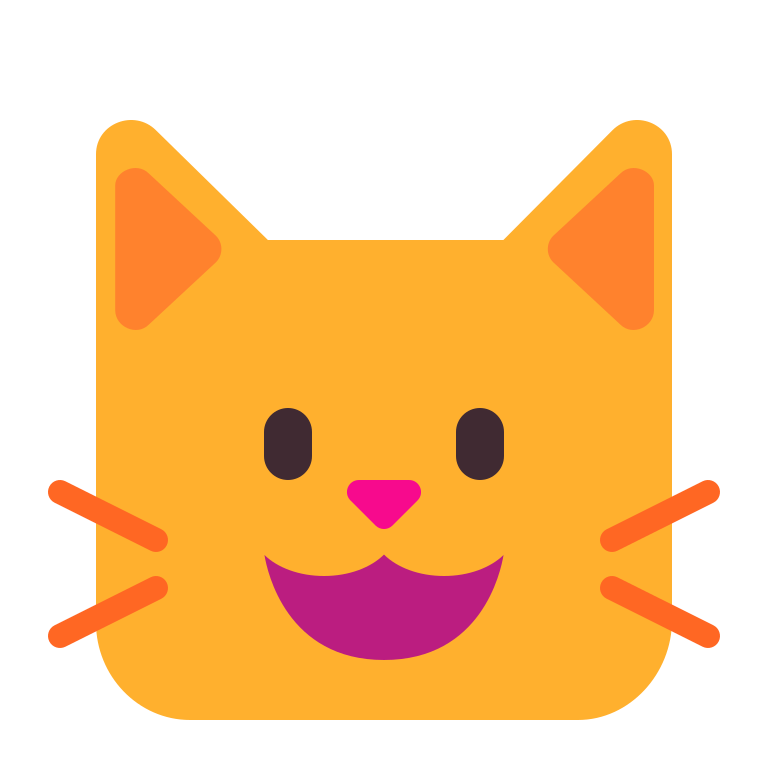
grinning cat flat